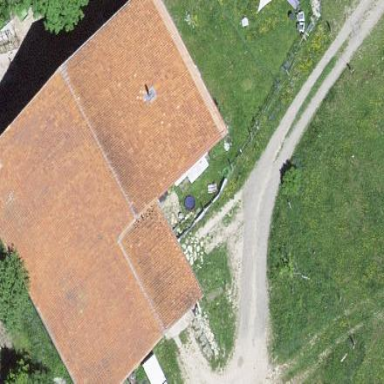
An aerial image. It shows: Farm building.